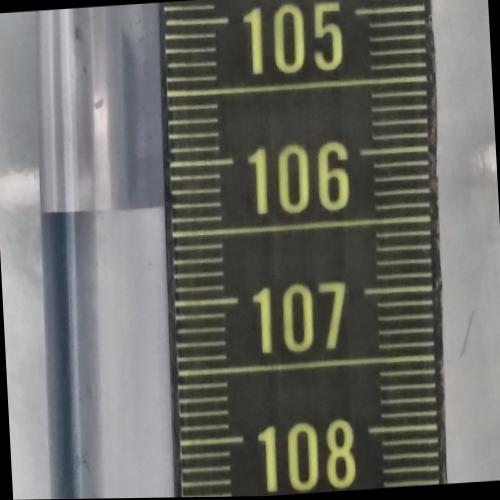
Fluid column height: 106.3 cm